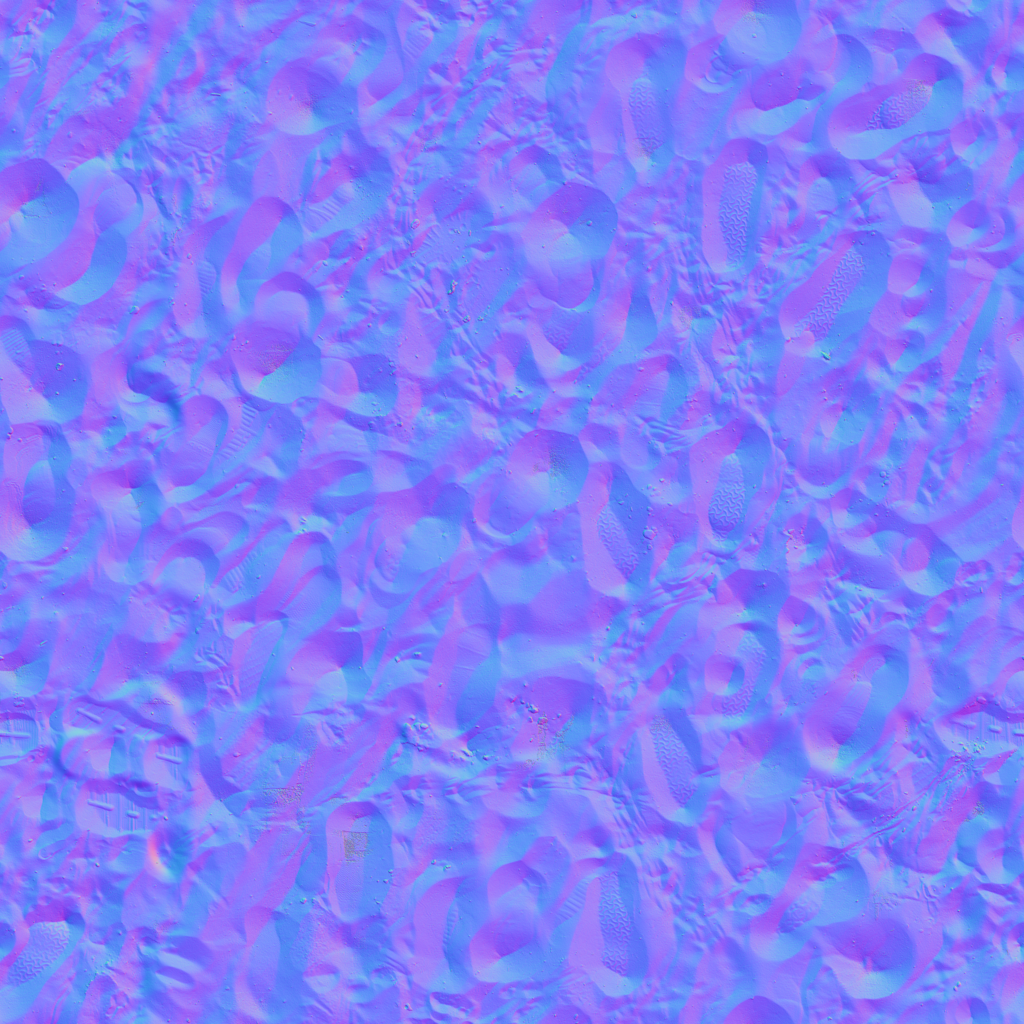
Texture map type: NormalGL